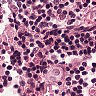
Metastatic tissue present: no